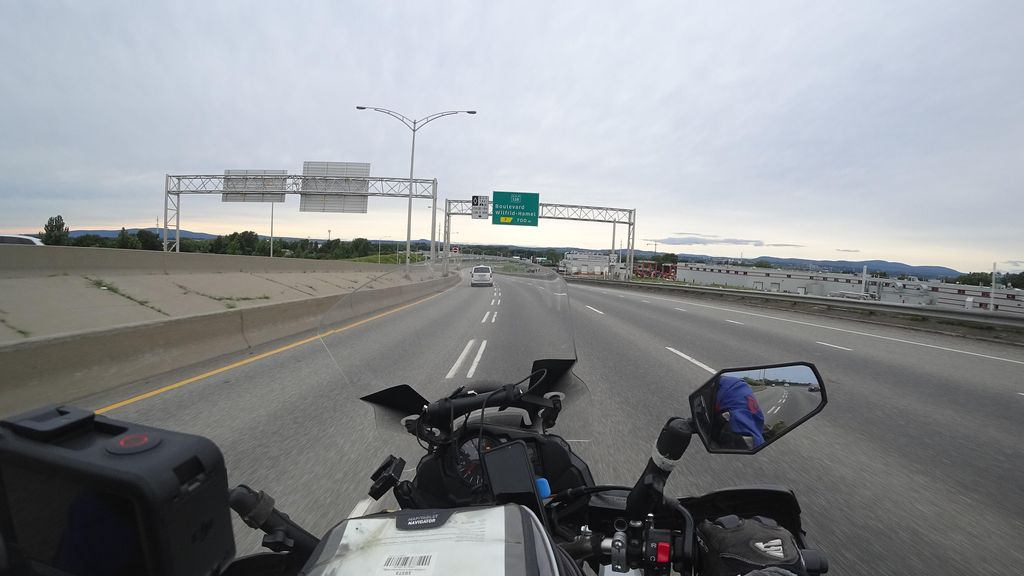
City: quebec_city